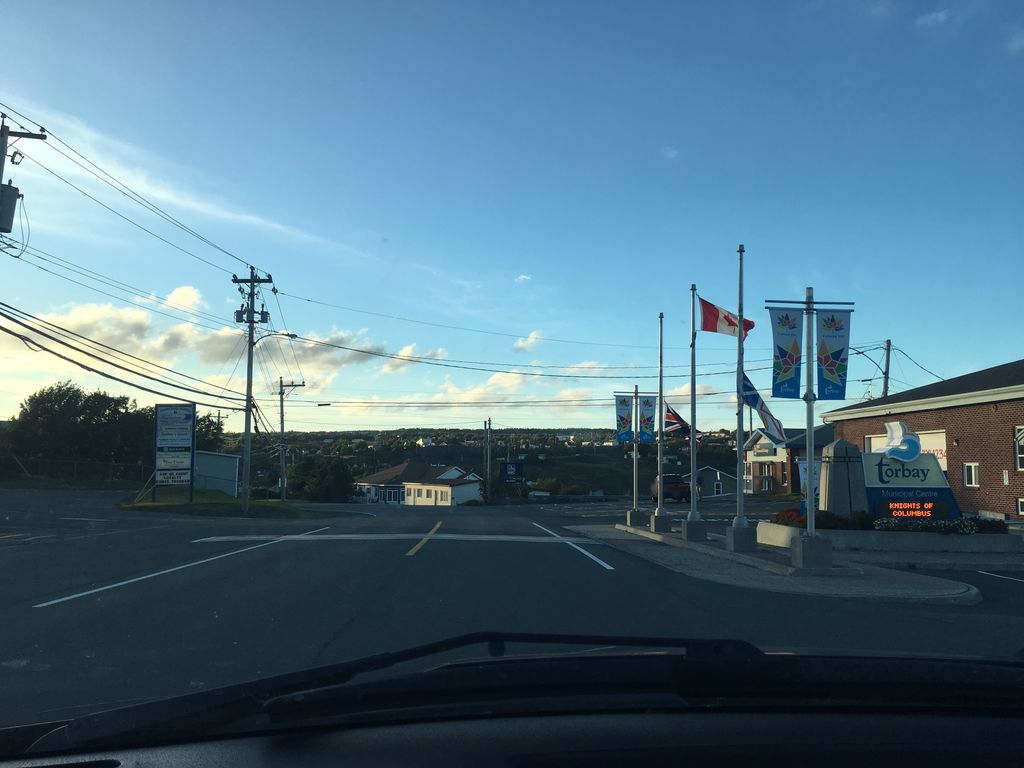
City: st_johns